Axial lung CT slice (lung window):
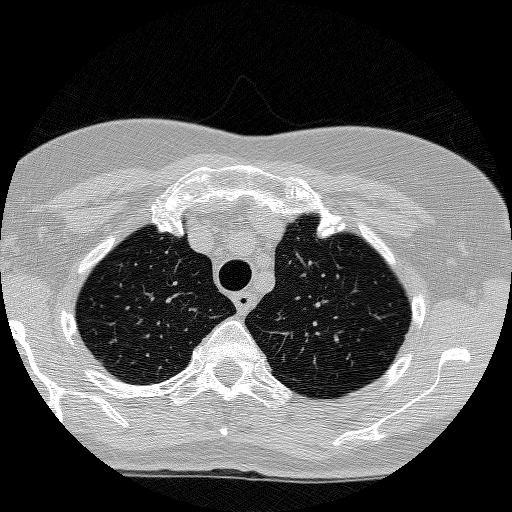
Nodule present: no